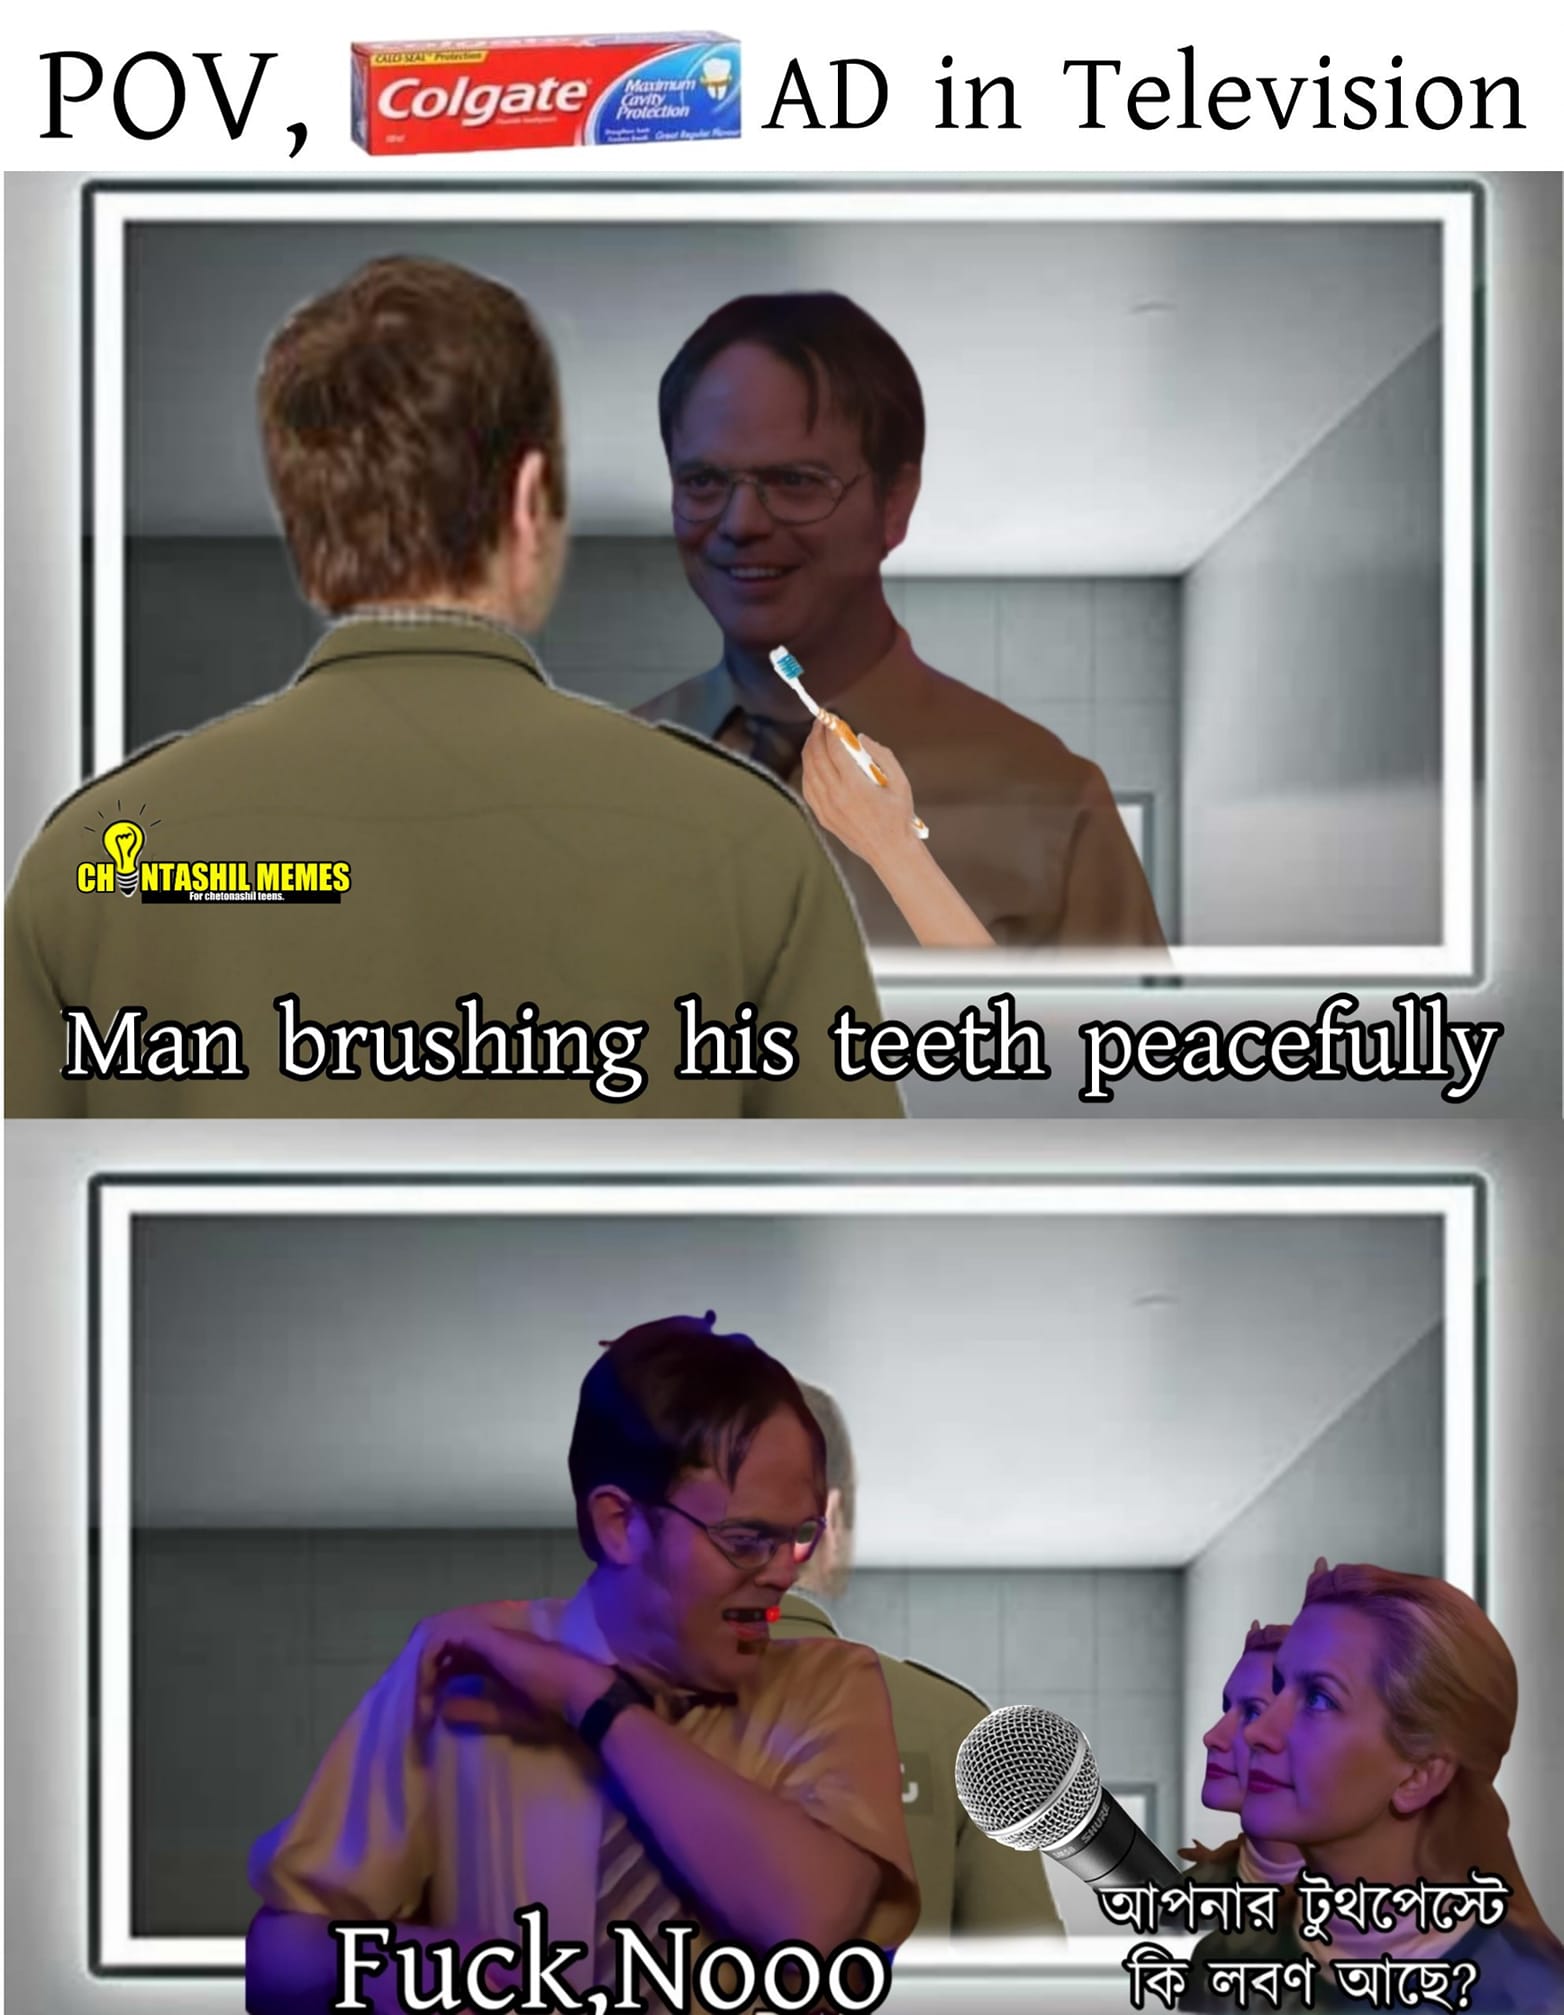
Caption: POV, Colgate AD in Television    Man brushing his teeth peacefully     Fuck, Nooo  আপনার টুথপেস্টে কি লবণ আছে ?
Label: non-hate